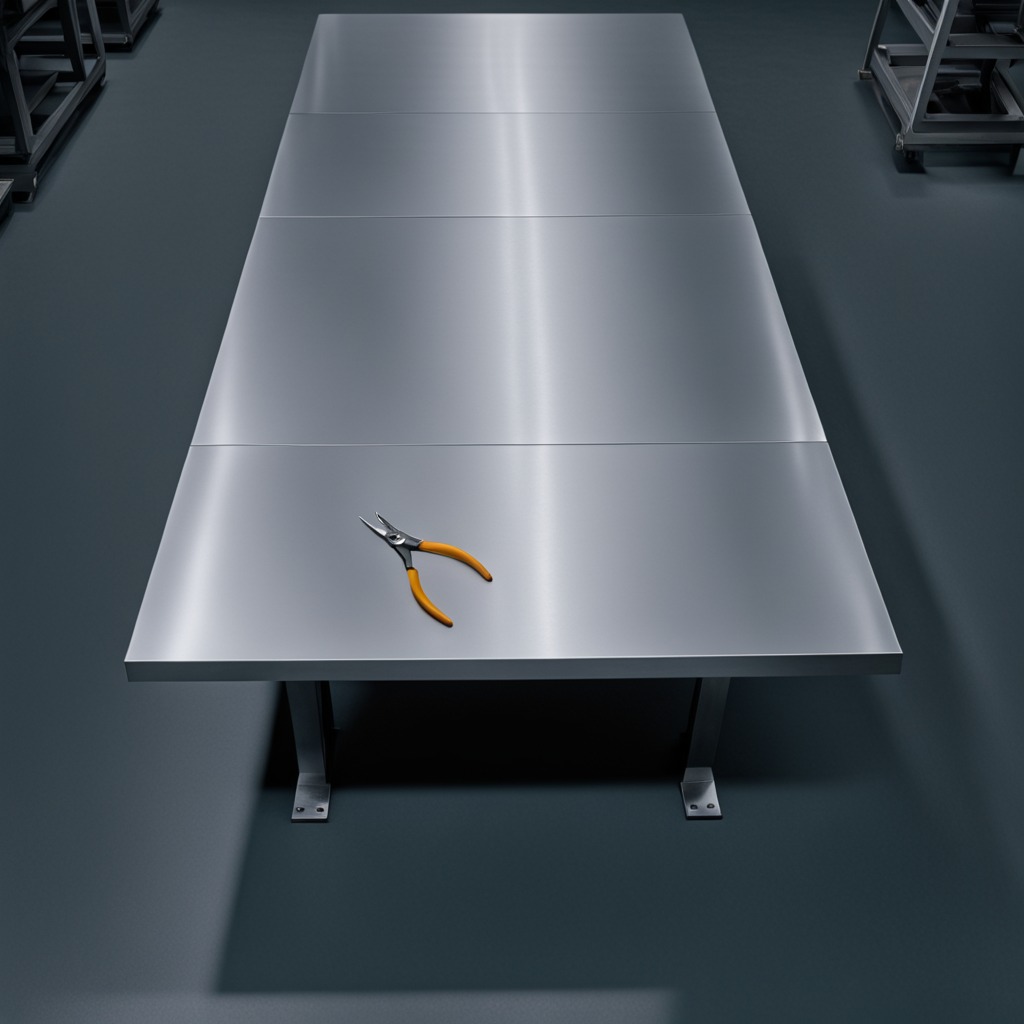
A plier is lying on a clean empty table in the evening.